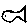
Label: fish